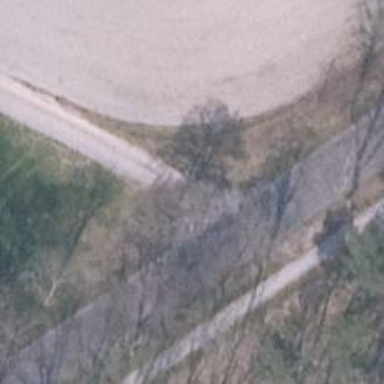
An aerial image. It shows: Dirt track with grade 4 surface.